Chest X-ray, PA view. Patient: 60 years old, sex M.
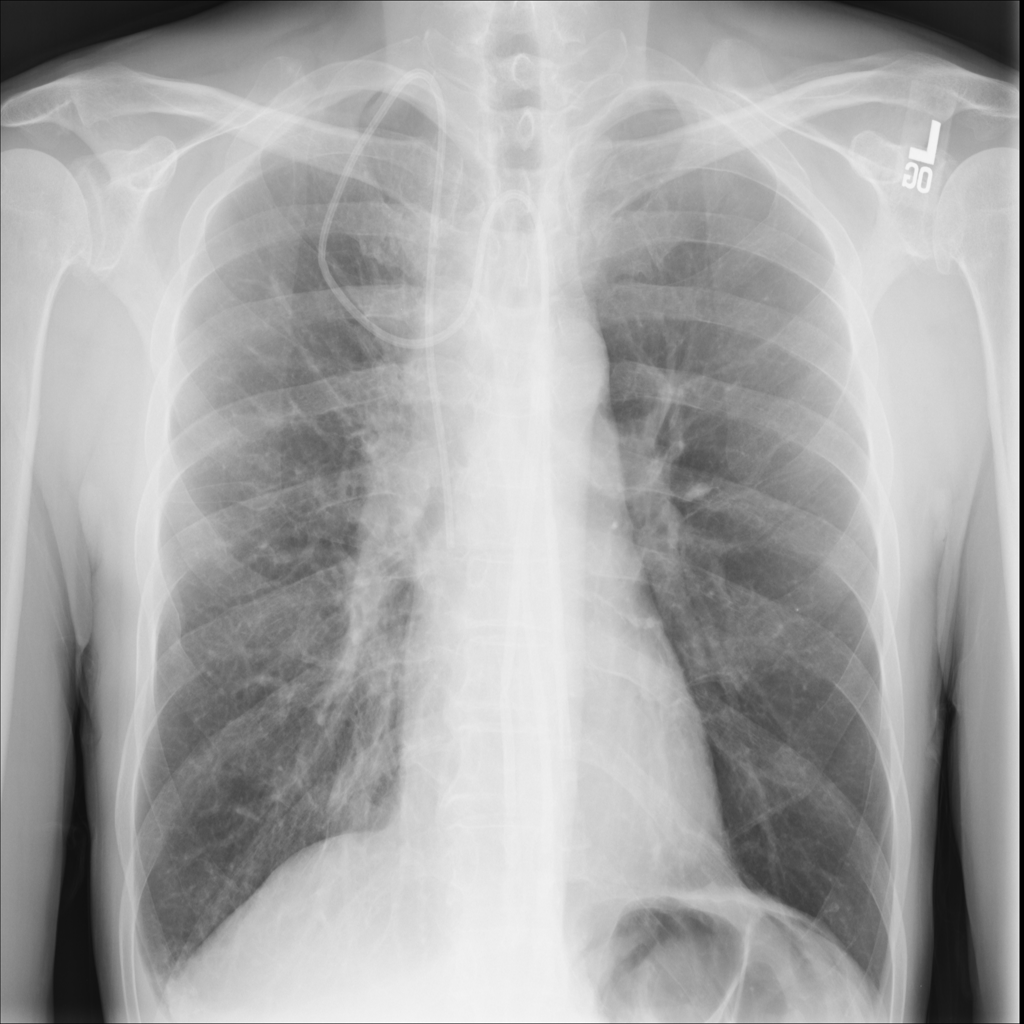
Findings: Effusion